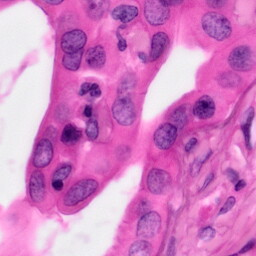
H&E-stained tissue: Pancreatic